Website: macys
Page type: customer-info-address
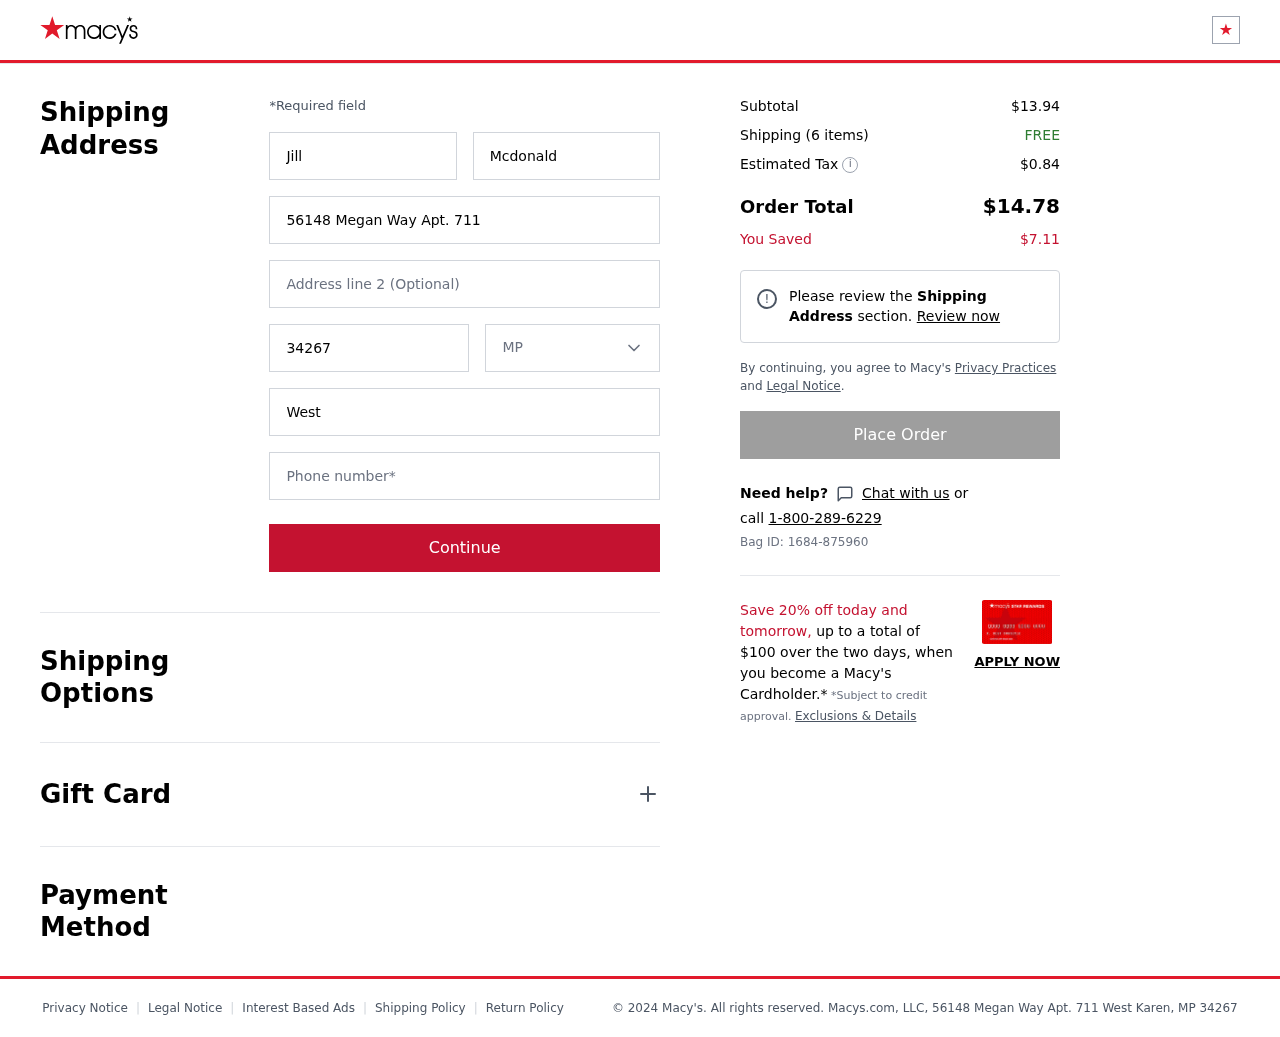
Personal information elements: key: PII_CITY
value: West Karen
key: PII_FIRSTNAME
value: Jill
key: PII_LASTNAME
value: Mcdonald
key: PII_PHONE
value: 9458437466
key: PII_POSTCODE
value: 34267
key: PII_STATE
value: MP
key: PII_STREET
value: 56148 Megan Way Apt. 711
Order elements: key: ORDER_SUBTOTAL
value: $13.94
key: ORDER_NUM_ITEMS
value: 6
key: ORDER_SHIPPING_COST
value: FREE
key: ORDER_TAX
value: $0.84
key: ORDER_TOTAL
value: $14.78
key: ORDER_SAVINGS
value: $7.11
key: ORDER_BAG_ID
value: Bag ID: 1684-875960